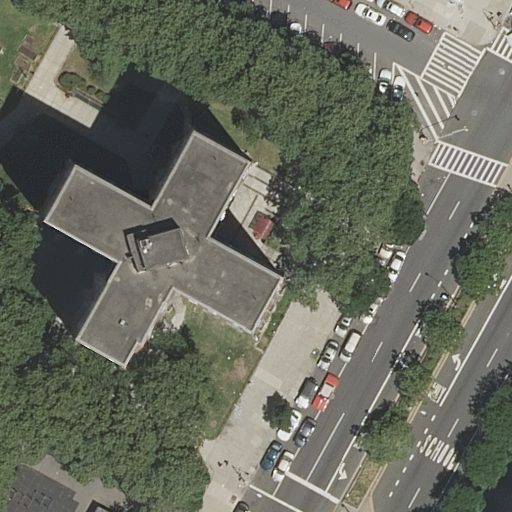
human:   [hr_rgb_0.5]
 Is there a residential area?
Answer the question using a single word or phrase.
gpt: yes

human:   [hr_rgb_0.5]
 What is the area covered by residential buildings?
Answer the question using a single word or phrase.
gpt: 1628m2

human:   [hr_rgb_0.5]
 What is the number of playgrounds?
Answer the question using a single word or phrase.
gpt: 1

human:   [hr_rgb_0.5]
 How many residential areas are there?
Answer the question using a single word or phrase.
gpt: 1

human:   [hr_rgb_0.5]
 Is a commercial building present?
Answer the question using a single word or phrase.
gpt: no

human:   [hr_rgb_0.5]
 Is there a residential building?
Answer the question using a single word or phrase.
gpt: yes

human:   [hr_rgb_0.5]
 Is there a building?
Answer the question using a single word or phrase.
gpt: yes

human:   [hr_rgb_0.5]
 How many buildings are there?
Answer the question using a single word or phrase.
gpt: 2

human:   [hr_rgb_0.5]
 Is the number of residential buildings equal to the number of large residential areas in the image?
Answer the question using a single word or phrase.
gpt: no

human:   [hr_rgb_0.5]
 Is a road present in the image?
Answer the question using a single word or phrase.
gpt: yes

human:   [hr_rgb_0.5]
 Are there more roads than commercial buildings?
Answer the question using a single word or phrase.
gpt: yes

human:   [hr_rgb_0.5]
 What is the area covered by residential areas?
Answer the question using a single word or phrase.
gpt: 325m2

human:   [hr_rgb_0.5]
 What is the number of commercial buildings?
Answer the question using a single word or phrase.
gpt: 0

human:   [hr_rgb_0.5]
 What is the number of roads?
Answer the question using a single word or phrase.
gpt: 5

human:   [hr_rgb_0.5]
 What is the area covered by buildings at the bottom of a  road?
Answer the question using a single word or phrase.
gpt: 1056m2

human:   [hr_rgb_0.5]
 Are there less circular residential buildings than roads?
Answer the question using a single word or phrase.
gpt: yes

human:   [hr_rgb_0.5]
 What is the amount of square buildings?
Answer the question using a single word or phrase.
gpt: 0

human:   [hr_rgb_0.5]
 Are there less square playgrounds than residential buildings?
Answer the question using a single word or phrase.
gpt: yes

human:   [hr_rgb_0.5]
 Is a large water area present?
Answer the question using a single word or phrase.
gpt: no

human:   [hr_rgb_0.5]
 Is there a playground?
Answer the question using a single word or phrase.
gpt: yes

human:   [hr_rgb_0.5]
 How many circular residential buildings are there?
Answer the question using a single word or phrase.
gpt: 0

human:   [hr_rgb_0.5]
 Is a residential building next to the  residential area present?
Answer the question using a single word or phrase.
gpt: yes

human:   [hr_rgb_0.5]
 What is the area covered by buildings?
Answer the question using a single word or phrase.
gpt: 1628m2

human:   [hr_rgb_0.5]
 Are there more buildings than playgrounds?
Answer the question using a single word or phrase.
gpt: yes

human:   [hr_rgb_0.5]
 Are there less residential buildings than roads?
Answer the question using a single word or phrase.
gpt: yes

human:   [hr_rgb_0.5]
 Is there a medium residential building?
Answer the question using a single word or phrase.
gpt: no

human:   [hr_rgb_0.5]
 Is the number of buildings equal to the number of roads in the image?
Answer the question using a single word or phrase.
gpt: no

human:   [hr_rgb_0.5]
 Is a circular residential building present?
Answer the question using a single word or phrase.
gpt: no

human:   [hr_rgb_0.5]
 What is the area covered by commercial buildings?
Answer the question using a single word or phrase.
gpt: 0m2

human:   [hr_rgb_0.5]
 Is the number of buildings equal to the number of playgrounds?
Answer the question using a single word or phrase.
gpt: no

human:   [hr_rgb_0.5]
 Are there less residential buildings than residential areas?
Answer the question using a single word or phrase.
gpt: no

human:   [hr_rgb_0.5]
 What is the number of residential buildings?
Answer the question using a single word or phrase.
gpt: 2

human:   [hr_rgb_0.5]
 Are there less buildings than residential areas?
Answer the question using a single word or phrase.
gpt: no

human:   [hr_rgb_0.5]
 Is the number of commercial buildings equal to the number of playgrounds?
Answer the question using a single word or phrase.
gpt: no

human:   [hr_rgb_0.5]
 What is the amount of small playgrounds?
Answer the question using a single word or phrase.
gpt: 0

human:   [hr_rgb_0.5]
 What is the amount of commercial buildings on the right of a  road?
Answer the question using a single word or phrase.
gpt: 0

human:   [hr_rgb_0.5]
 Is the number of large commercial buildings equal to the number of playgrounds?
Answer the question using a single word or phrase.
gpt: no

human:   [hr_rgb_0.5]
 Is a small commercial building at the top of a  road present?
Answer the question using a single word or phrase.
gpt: no

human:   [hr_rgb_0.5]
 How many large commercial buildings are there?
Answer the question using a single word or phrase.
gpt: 0

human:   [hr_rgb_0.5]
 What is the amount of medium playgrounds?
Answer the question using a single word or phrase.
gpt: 0

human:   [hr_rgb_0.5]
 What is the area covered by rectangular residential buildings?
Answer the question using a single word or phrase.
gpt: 0m2

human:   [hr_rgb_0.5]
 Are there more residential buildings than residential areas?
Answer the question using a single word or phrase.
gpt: yes

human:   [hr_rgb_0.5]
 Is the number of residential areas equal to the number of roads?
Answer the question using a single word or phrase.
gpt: no

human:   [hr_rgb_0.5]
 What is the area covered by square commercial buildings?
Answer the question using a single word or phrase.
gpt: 0m2

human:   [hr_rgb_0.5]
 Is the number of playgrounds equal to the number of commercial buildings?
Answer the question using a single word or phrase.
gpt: no

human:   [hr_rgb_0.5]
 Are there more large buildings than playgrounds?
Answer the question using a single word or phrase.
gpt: yes

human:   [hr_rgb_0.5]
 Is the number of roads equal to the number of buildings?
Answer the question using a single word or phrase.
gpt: no

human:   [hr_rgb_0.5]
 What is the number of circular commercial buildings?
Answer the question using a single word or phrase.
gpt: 0

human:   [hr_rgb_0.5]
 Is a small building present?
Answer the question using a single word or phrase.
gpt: no

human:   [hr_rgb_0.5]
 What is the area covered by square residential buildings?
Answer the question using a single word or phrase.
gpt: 0m2

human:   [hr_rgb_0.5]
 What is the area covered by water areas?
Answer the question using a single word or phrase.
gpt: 0m2

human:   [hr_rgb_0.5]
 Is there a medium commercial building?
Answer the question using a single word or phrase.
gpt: no

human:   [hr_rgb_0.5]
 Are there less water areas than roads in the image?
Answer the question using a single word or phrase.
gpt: yes

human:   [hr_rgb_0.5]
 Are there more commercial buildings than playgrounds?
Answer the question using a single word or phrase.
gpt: no

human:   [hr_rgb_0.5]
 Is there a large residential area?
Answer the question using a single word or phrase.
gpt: no

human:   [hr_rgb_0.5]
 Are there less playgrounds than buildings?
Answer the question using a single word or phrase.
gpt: yes

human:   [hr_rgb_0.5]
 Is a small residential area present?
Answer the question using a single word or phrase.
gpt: no

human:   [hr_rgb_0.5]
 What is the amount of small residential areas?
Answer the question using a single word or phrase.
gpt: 0

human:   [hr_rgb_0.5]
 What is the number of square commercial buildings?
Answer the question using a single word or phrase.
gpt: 0

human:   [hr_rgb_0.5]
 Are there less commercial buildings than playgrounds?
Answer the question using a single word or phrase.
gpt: yes

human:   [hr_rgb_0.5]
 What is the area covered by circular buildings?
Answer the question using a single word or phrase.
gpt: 0m2

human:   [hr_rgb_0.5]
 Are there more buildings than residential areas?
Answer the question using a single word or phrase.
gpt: yes

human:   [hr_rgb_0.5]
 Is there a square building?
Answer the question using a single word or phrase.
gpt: no

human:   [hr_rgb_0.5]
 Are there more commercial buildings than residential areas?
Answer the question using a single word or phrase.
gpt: no